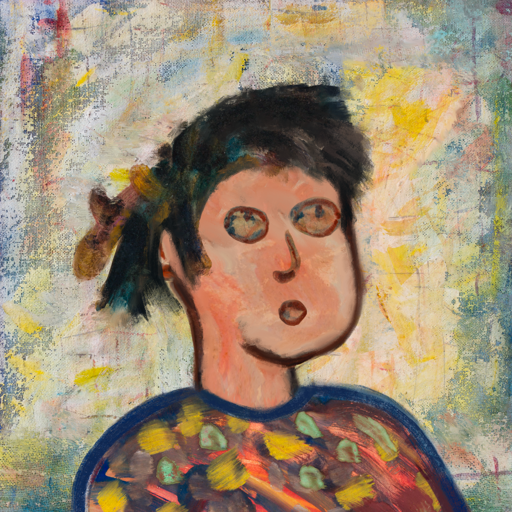
Background: Irani, Head And Neck Side: Roy_Bahadur, Face Side: Orphan, Bust: Mother_And_Son_Mother, Hair Side: Pipe, Head Accessory: Blank, Second Necklace: Blank, Necklace: Blank, Baby: Blank